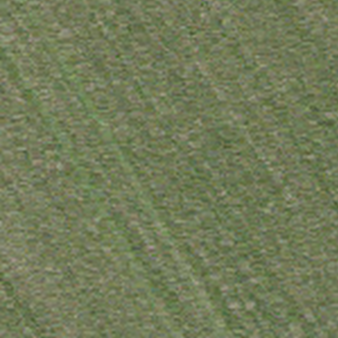
Label: other